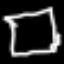
Label: square